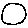
Label: circle